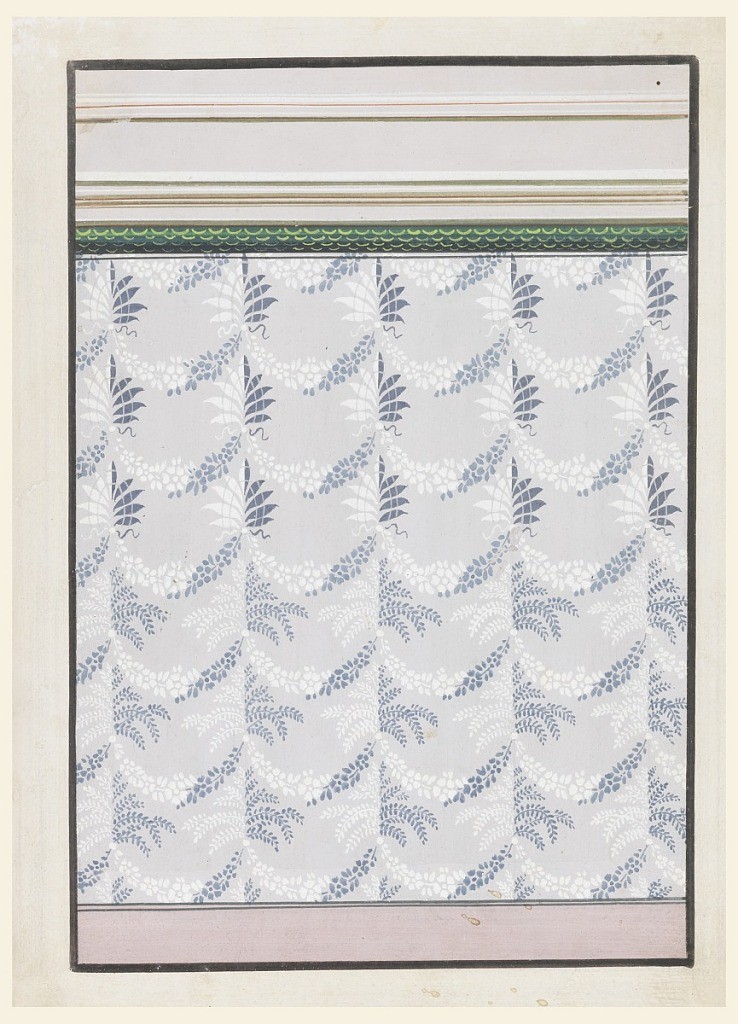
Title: Wallpaper Design
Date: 1840–60
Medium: Brush and gouache, graphite on heavy white paper
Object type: Drawing
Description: A dado is shown at the bottom, an entablature showing a laurel staff on top. Suggested are rows of palmettes consisting of leaves or of bunches of leaf boughs arranged like palmettes, the bottoms of which are connected by flower festoons.